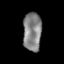
Tissue: prostate
Cell type: T cells
Senescence score: 0.2709
Nuclear area (px): 692
Mean DAPI intensity: 131.743